Interaction volume radius: 5 \u00c5
Interaction volume height: 10 \u00c5
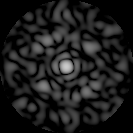
Disorder parameter: 0.7599